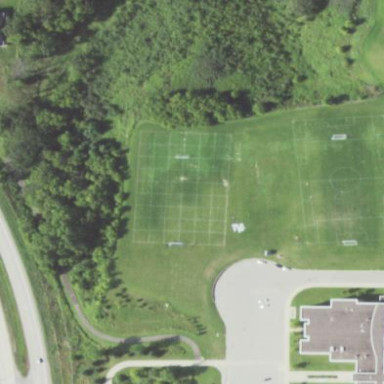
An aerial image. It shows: Grass pitch used for soccer.